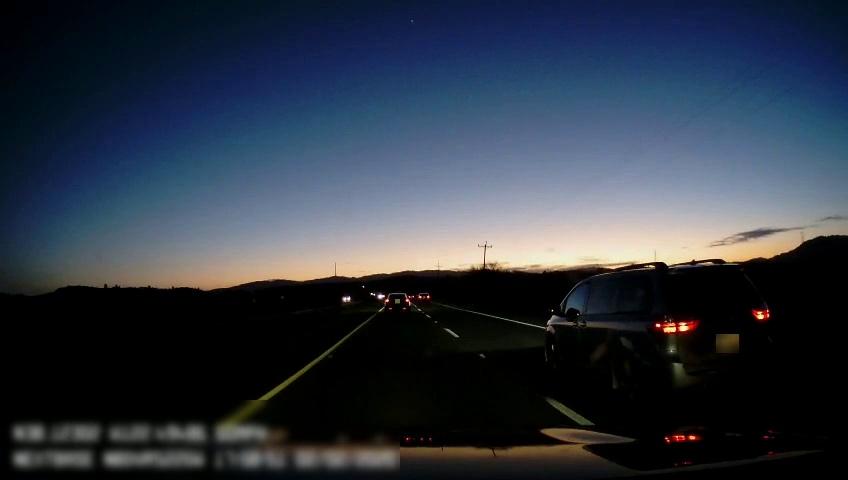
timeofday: Dusk/Dawn/Twilight
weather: Sunny
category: Drivable Space
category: Vehicles | Car
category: Vehicles | SUV
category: Vehicles | SUV
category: Vehicles | SUV
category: Lanes | Current Lane
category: Lanes | Current Lane
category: Lanes | Current Lane